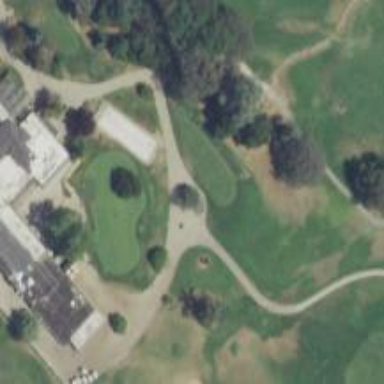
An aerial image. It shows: Path designed for golf carts.